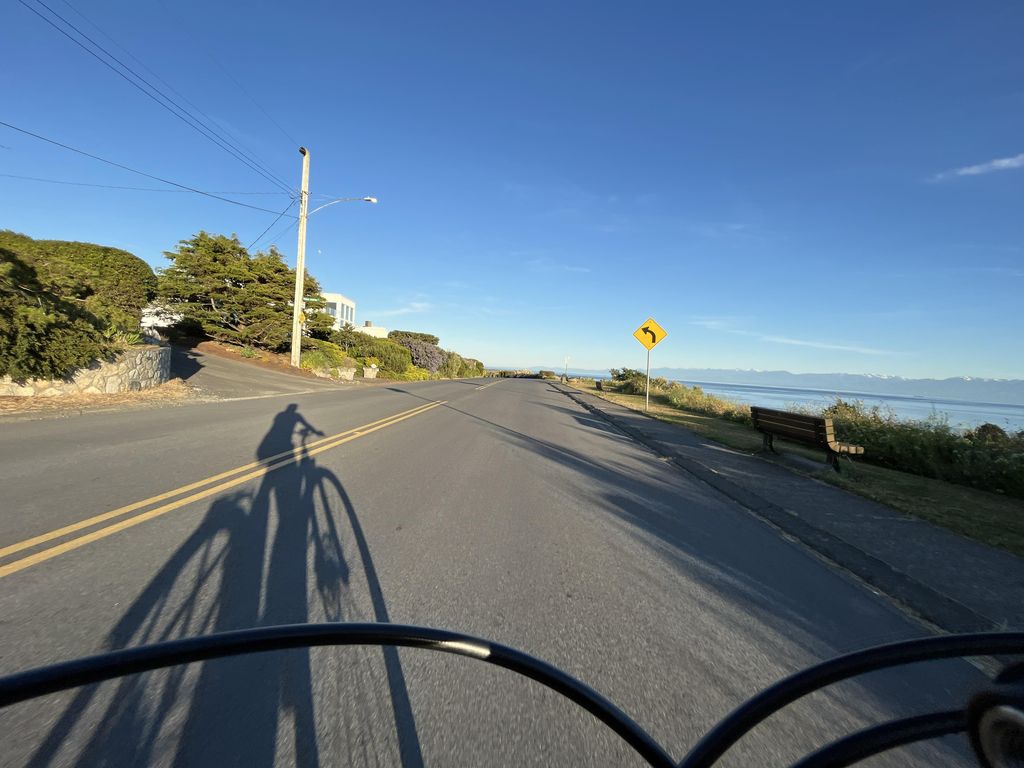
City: victoria